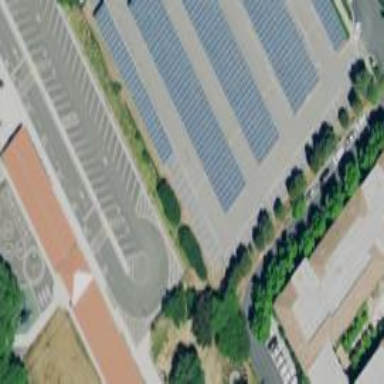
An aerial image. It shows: Solar photovoltaic panel generator on roof of building.